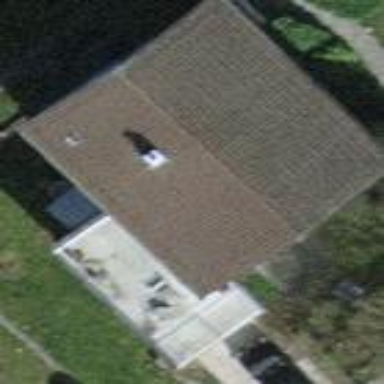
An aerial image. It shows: Semi-detached house.